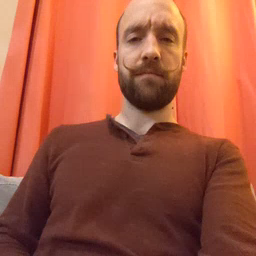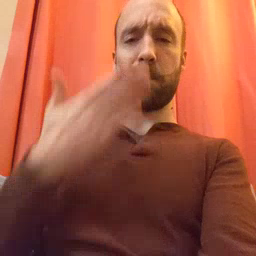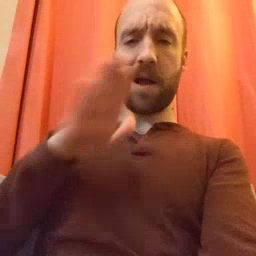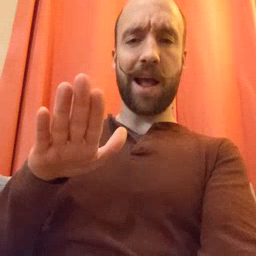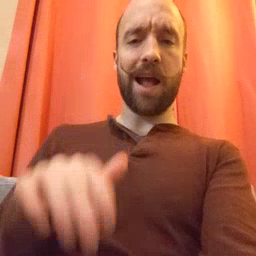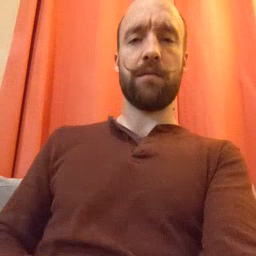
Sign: bad